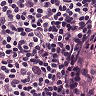
Metastatic tissue present: no